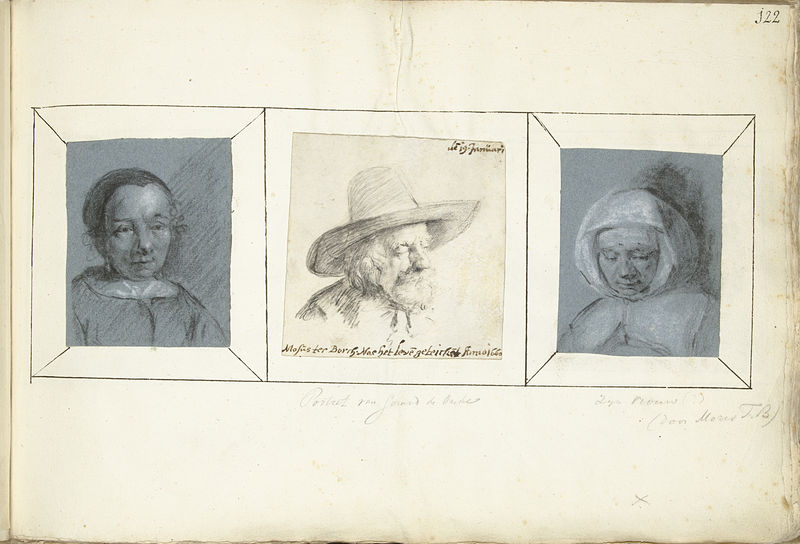
Titel: Twee vrouwenhoofden en een portret van Gerard ter Borch de Oude
Künstler: Moses ter Borch
Standort: Amsterdam
Institution: Rijksmuseum
Schlagwörter: mann, frauen, grau, hut, köpfe, schwarz, zeichnung, blick, tuch, bart, rahmen, niederlande, porträt, drei, schrift, bilder, studie, kopftuch, porträts, stich, portraits, wörter, j22